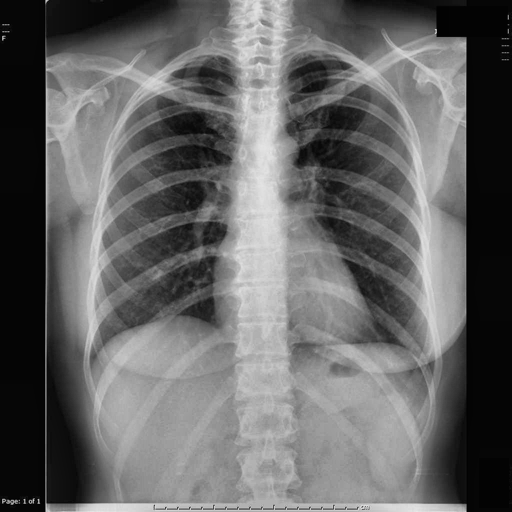
Finding: TUBERCULOSIS